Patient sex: M
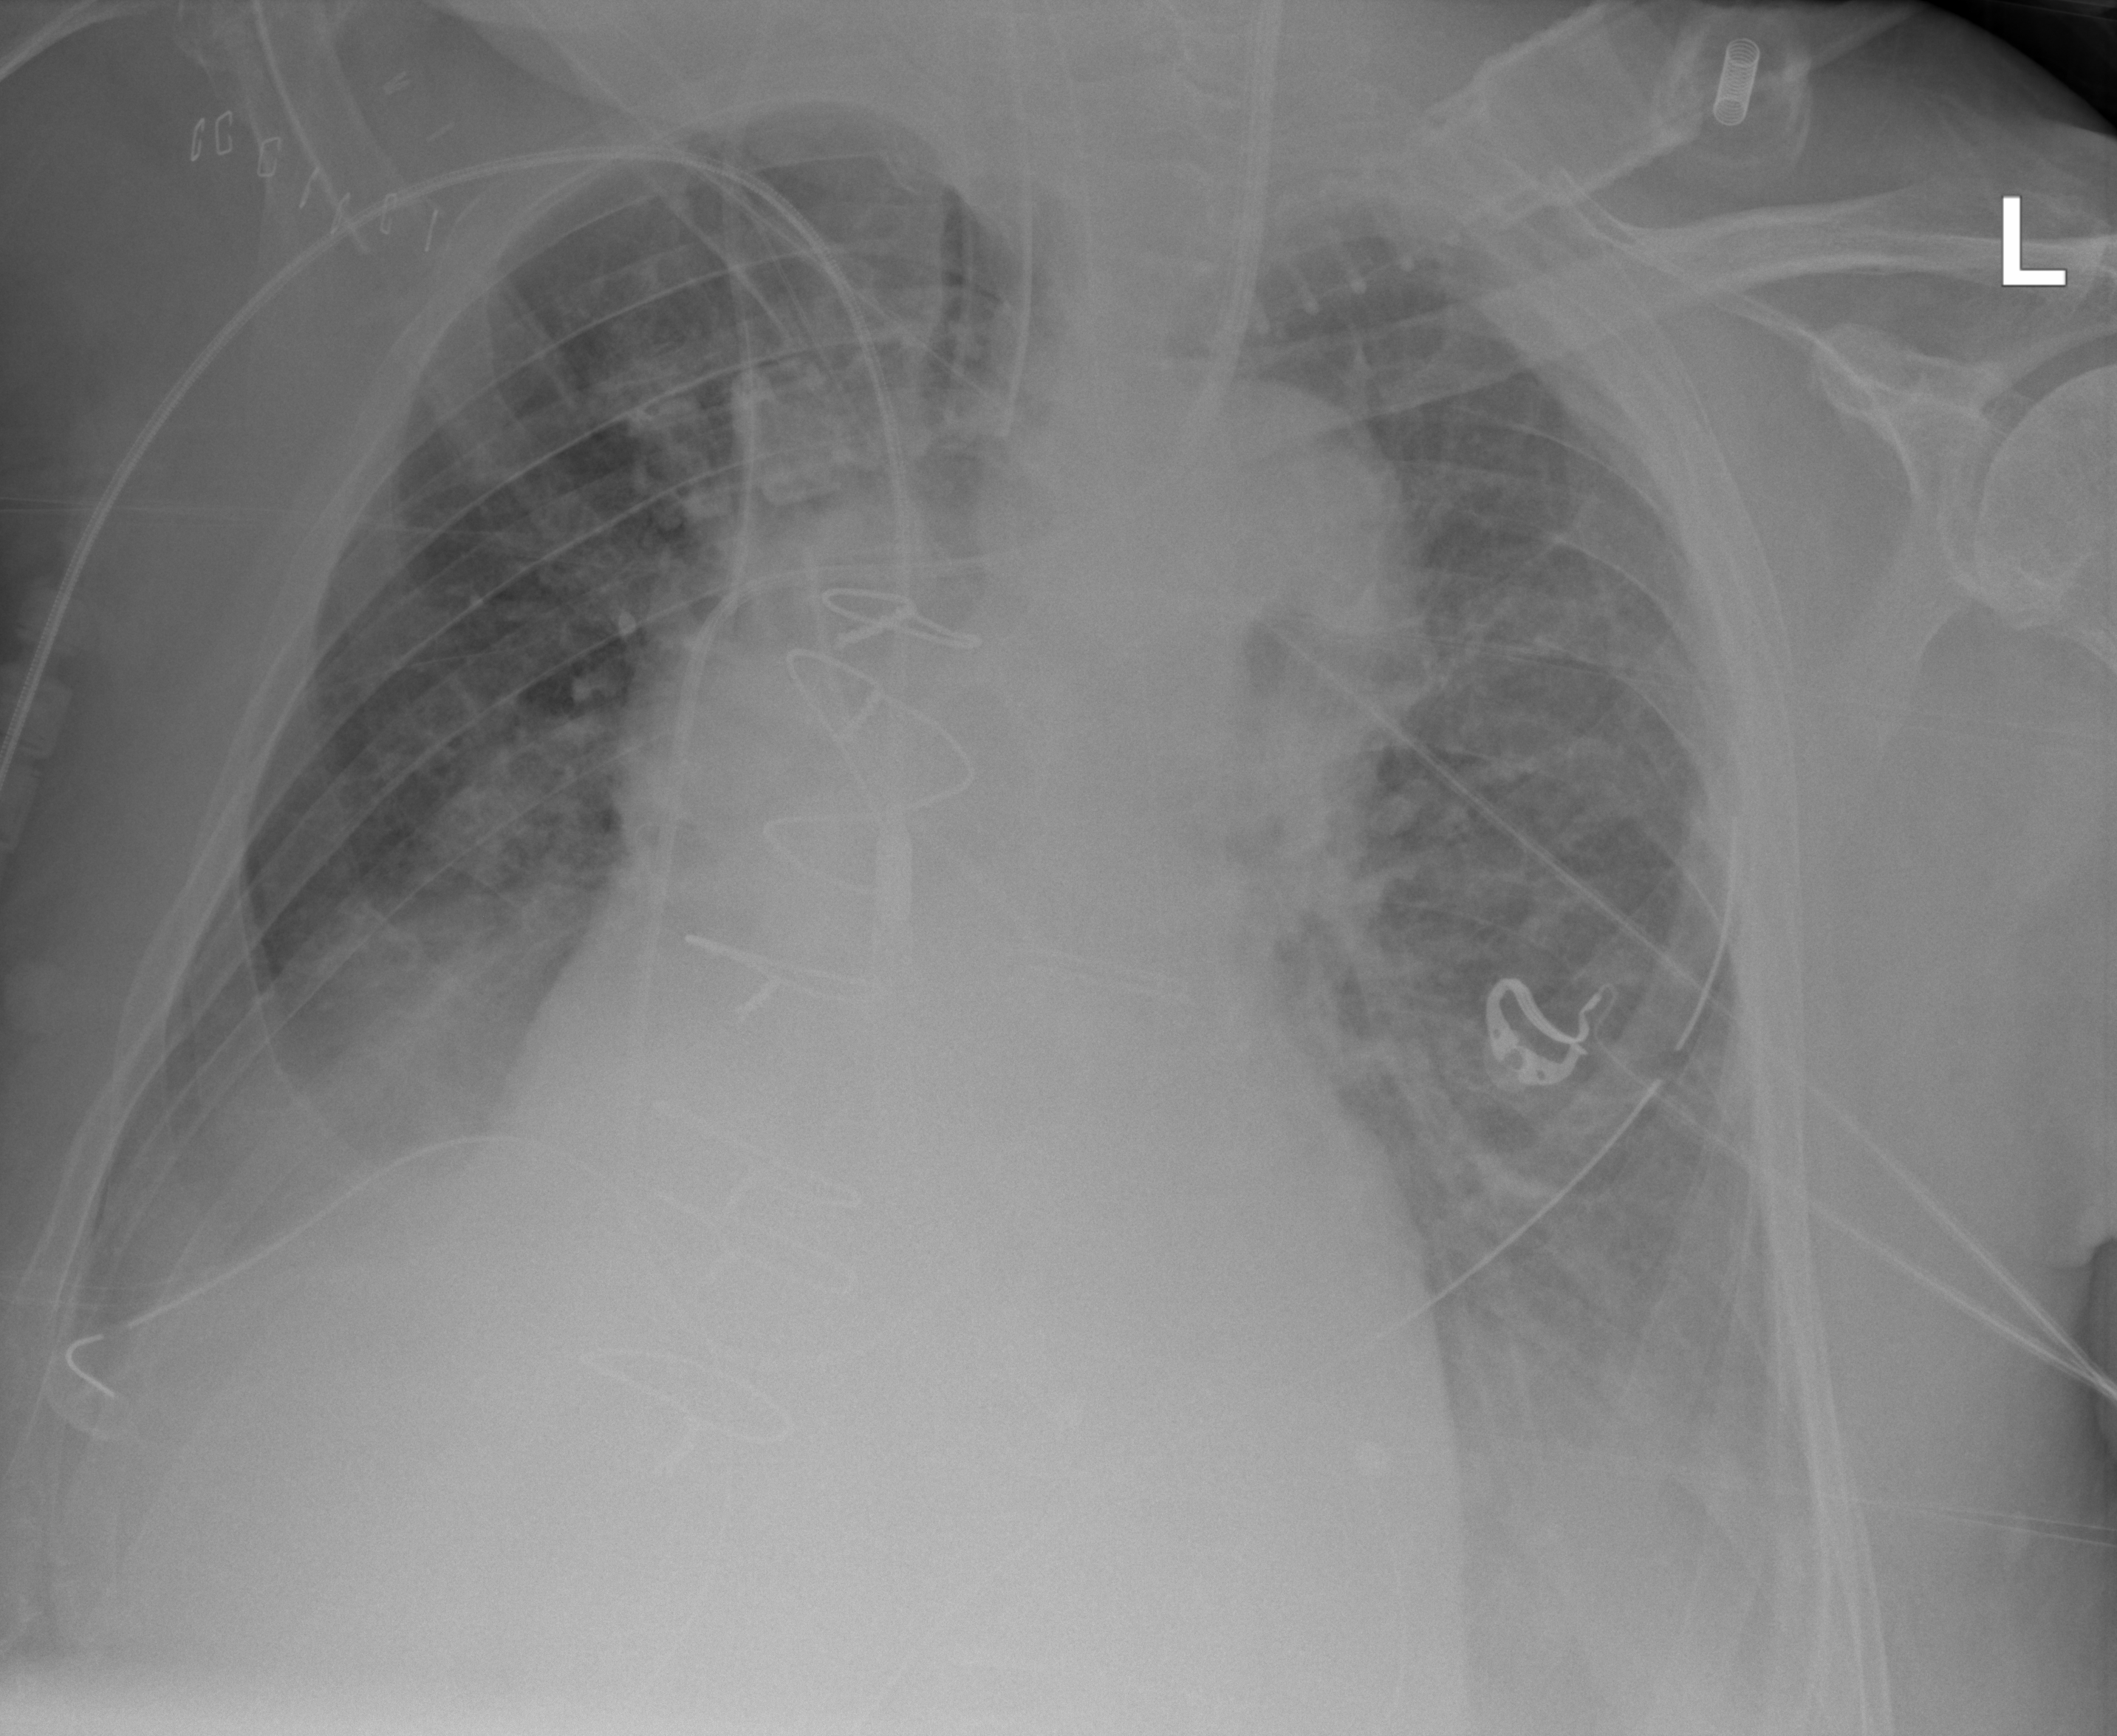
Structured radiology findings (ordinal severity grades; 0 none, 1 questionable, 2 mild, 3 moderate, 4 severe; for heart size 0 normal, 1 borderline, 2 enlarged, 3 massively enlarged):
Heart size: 2
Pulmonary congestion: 2
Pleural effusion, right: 2
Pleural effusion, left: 2
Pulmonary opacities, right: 2
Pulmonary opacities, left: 0
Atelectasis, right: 2
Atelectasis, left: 0